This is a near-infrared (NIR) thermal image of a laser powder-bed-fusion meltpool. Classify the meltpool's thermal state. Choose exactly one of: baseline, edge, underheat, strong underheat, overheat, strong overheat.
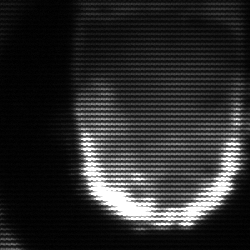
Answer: baseline